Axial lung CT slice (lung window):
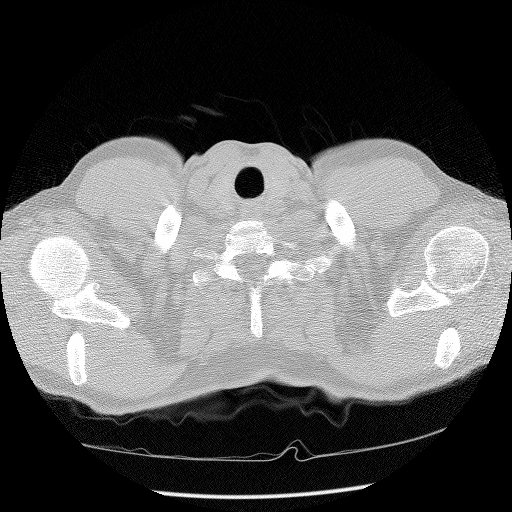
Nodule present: no